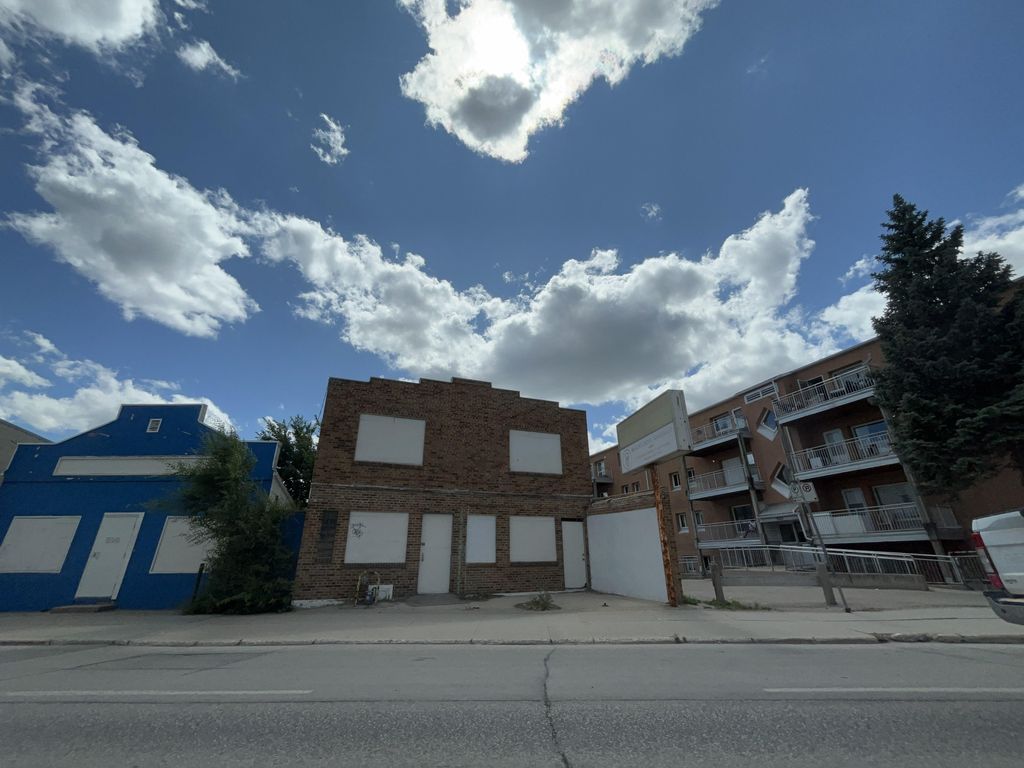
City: winnipeg